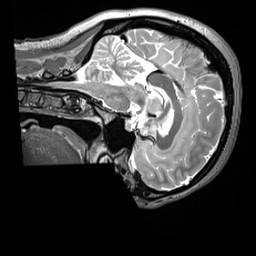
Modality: T2w
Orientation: sagittal
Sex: female